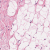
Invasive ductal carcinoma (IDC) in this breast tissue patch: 0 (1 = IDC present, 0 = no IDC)